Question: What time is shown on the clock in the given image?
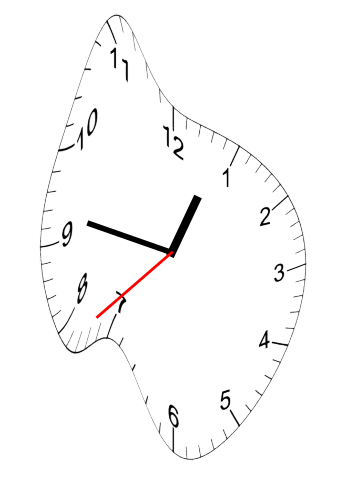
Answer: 12:46:38